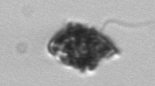
Label: Kryptoperidinium_triquetrum